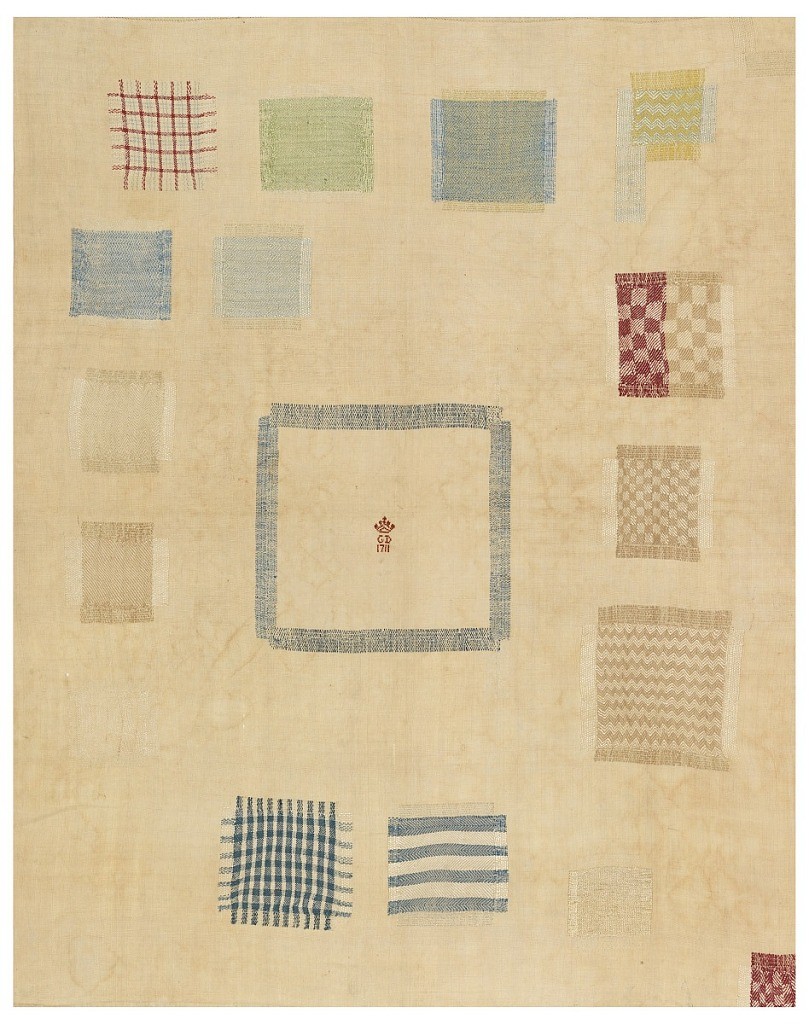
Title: Darning sampler
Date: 1711
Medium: silk and linen embroidery on linen foundation Technique: embroidered in running (pattern darning) and cross stitches on plain weave Label: linen embroidered with silk in pattern darning and cross stitches
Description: Rectangular darning sampler with fifteen darning crosses and two corner mends, with picot edgings and hemstitching. In the center square, where the foundation fabric has been cut away and replaced, the inscription GD 1711, surmounted by a crown, is embroidered in red cross stitch.